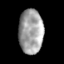
Tissue: skin
Cell type: Epithelial cells
Senescence score: 0.8725
Nuclear area (px): 1064
Mean DAPI intensity: 160.558